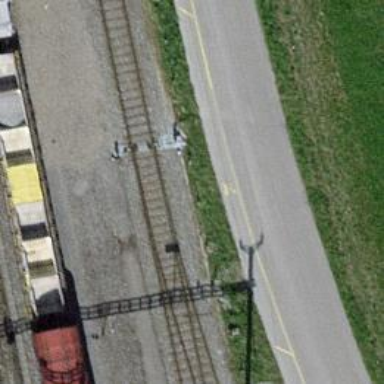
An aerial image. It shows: Railway switch.